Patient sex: F
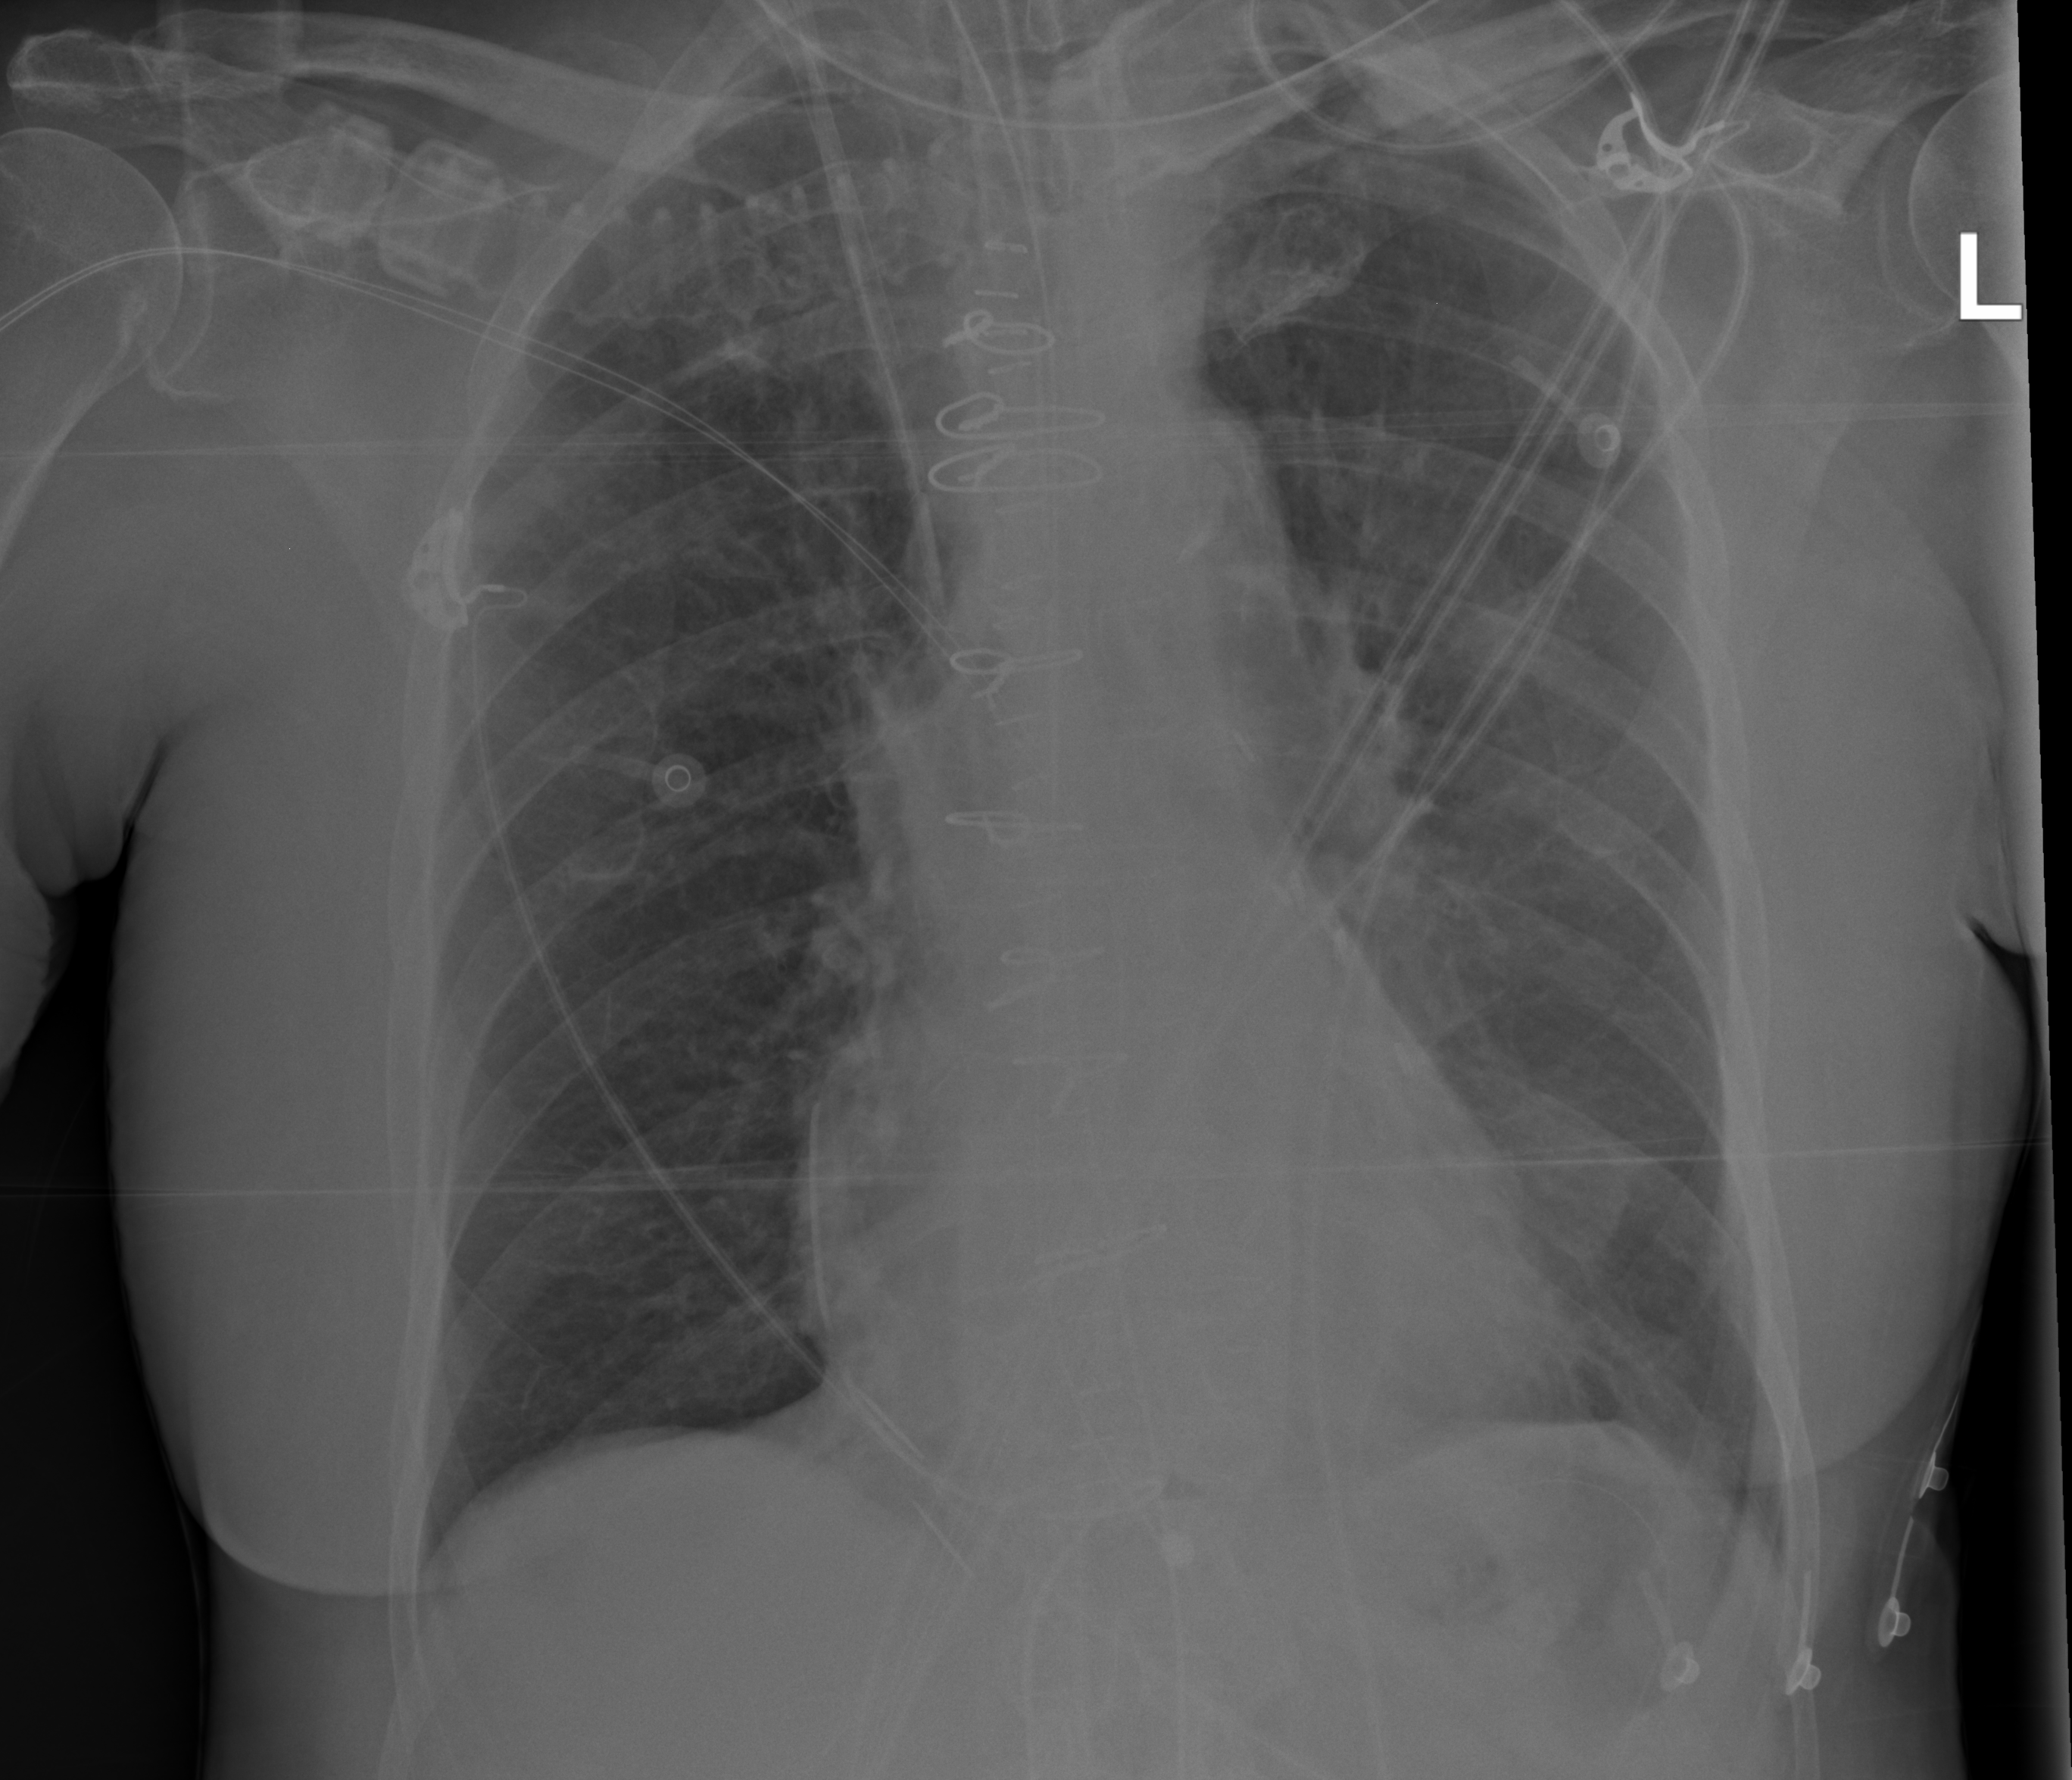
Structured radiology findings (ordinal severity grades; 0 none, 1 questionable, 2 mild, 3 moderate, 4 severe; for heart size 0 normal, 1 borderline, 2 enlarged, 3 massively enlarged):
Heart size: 0
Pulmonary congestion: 1
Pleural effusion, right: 0
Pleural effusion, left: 0
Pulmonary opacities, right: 0
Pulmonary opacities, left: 0
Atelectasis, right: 0
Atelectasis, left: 0